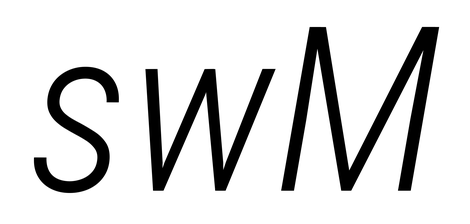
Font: Roboto-Italic_Condensed_Light_Italic